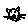
Label: cat